Question: I am working on a site that has to have a box on the top left with a "welcome" header (h1) and text (p). I don't want to use a specific blog post for the content if there is a better way to do it.
How can I make this happen? A screenshot is shown in the following picture. Oh and I'm not a Vanilla Ice fan ;)

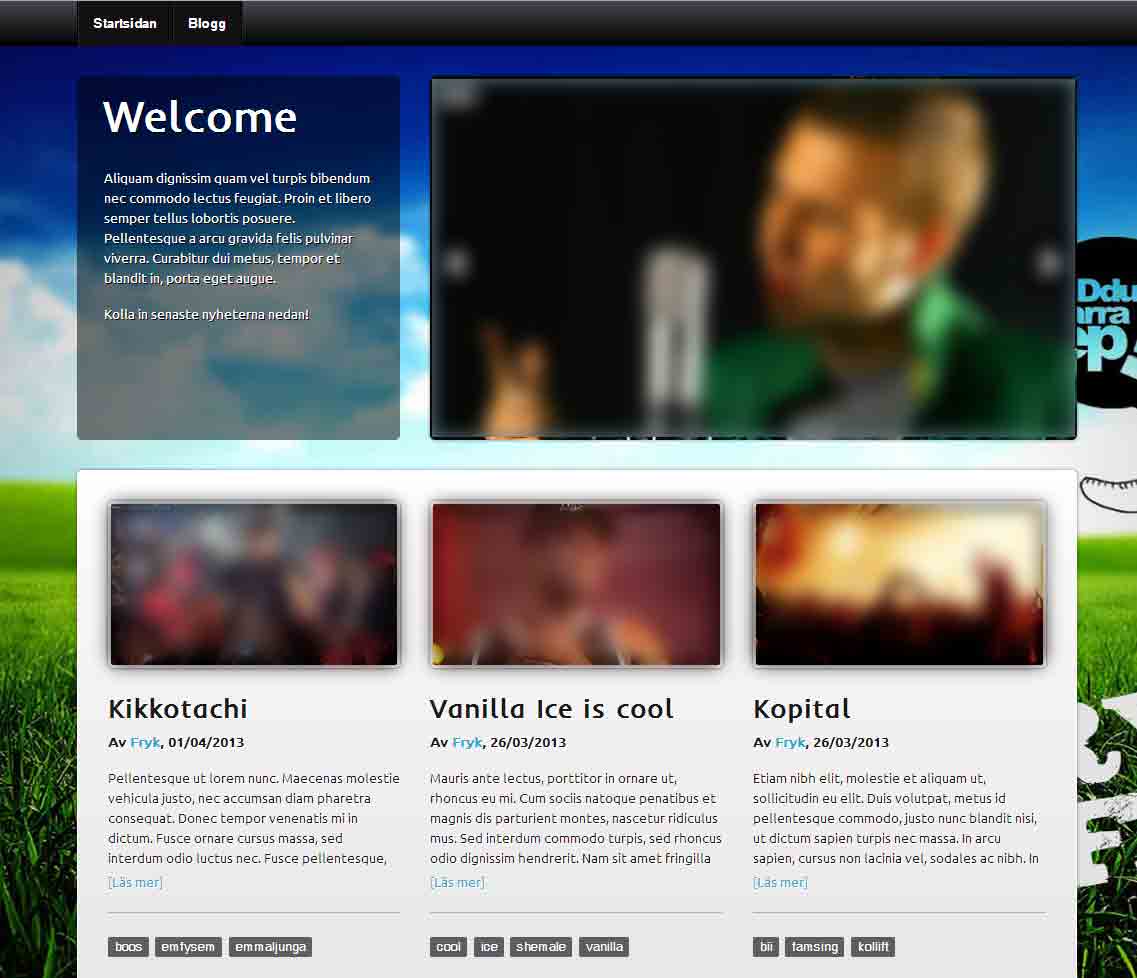
Answer: Looks like a great place to add a widget area. Very easy to do. Refer to this: <URL>